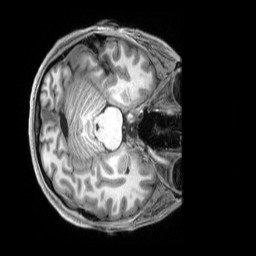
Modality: T1w
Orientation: axial
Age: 28
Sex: male
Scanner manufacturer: siemens
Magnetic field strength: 3 T
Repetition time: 2.3 s
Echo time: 0.00229 s